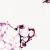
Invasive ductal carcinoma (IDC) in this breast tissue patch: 0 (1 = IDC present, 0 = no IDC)